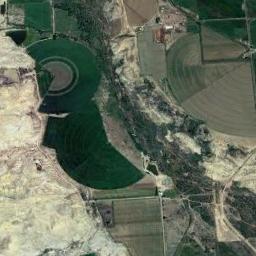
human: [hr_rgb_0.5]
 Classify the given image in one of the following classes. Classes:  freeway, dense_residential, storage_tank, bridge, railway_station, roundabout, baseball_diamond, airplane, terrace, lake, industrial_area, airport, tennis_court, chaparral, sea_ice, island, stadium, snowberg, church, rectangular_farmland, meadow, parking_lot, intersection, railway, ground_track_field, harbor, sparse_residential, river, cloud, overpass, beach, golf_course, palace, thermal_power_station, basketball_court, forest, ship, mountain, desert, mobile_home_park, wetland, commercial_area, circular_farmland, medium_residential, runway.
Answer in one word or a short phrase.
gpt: circular_farmland